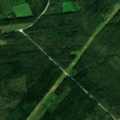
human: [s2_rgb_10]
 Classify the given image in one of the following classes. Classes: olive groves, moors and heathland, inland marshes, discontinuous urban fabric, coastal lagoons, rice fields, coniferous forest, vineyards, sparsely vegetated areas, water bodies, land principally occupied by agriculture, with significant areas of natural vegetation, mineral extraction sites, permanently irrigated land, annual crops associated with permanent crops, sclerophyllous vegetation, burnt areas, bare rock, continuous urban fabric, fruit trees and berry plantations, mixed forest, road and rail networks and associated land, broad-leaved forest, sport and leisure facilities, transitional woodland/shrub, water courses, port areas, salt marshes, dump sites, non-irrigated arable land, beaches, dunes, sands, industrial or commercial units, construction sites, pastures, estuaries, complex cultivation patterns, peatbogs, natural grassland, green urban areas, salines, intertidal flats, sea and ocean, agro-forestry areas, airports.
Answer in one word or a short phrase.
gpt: land principally occupied by agriculture, with significant areas of natural vegetation, coniferous forest, mixed forest